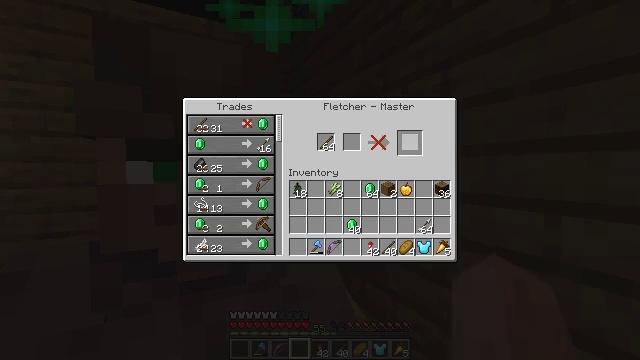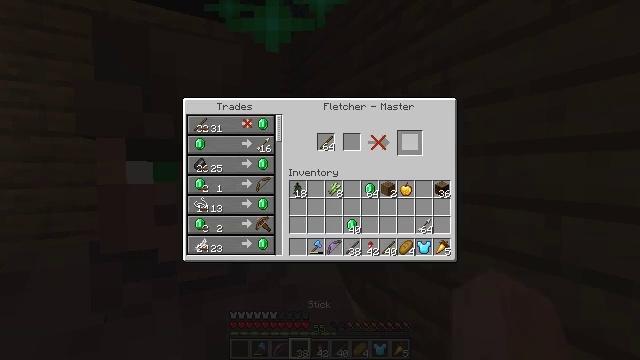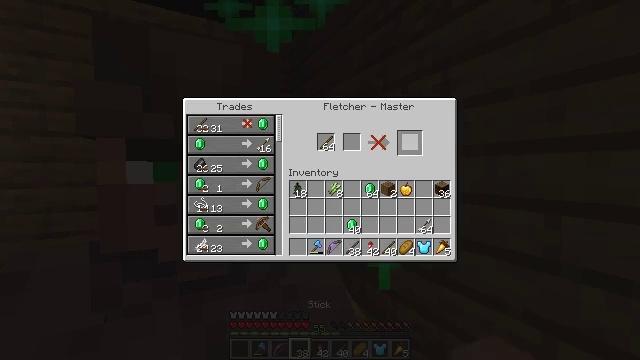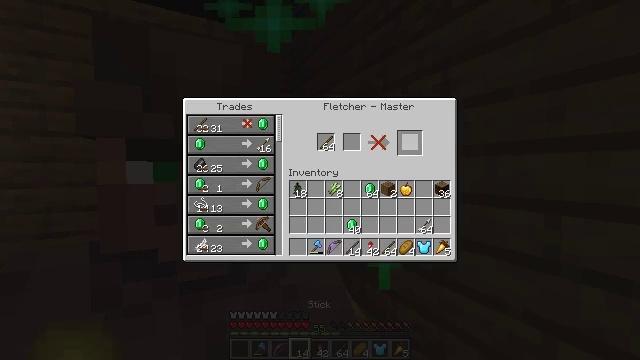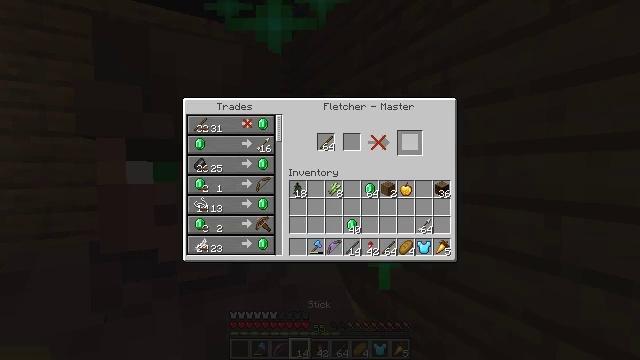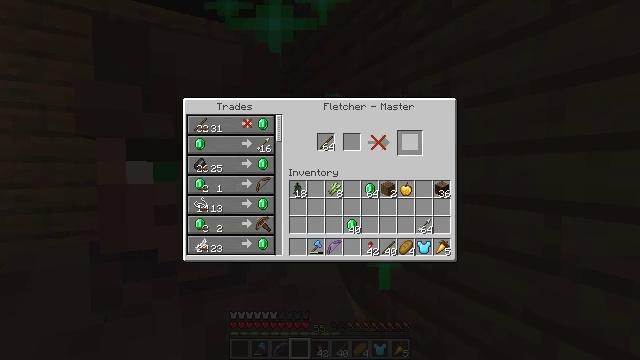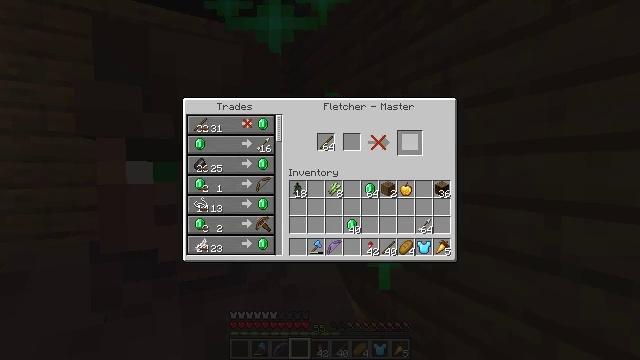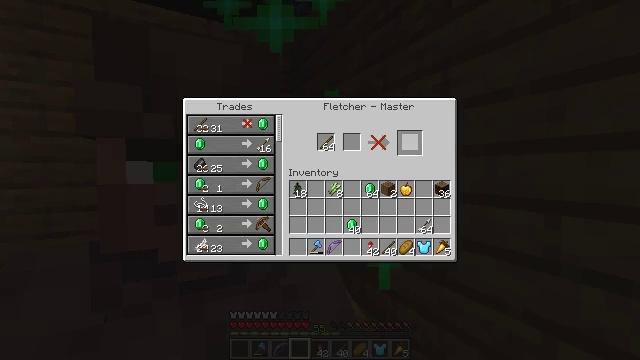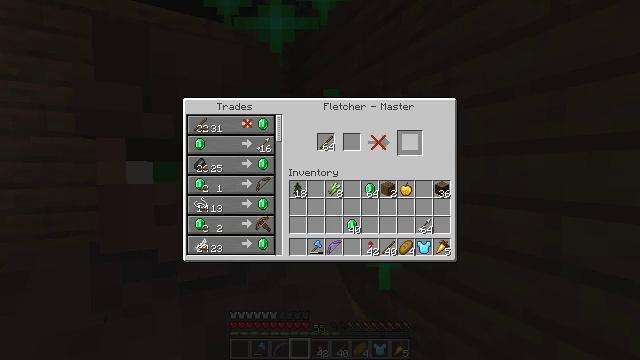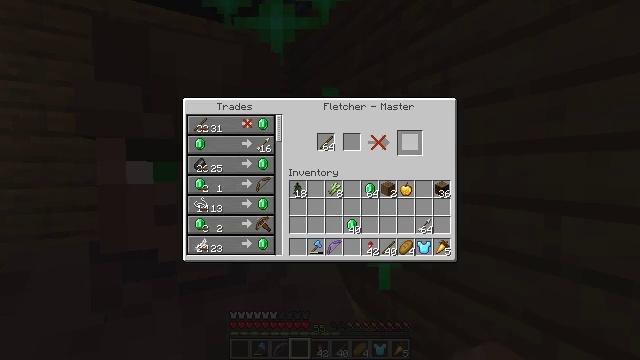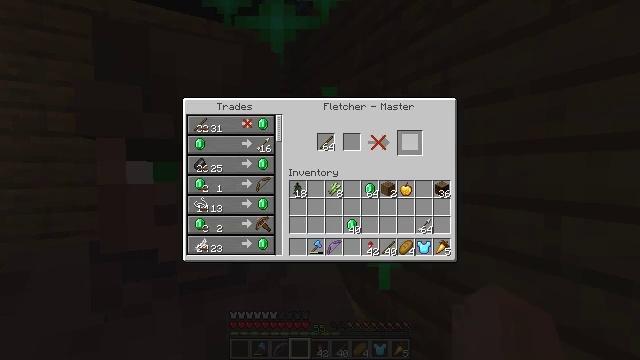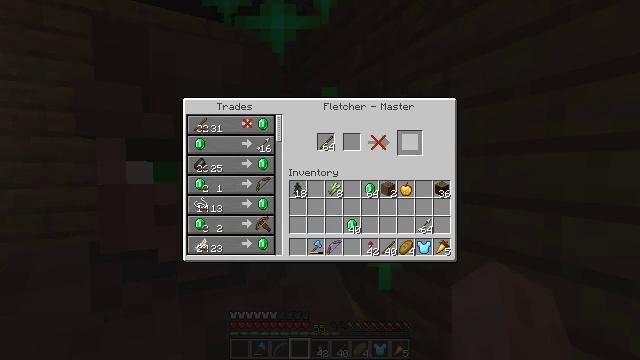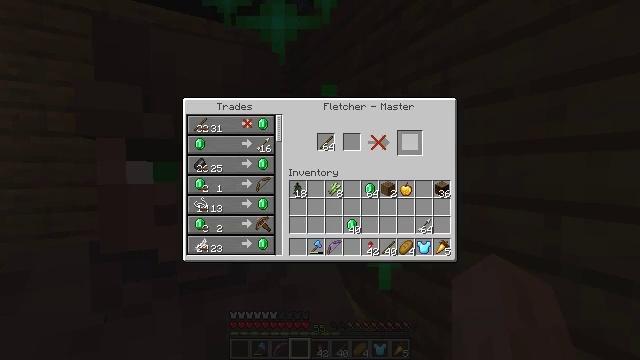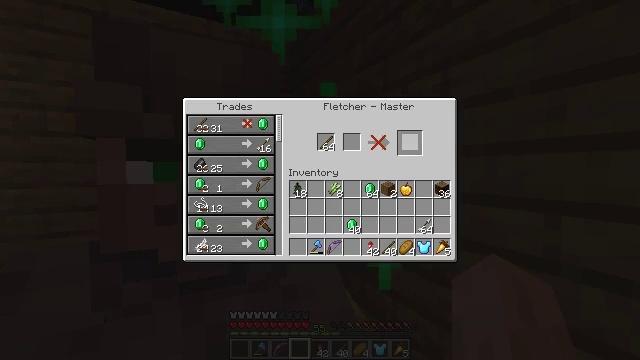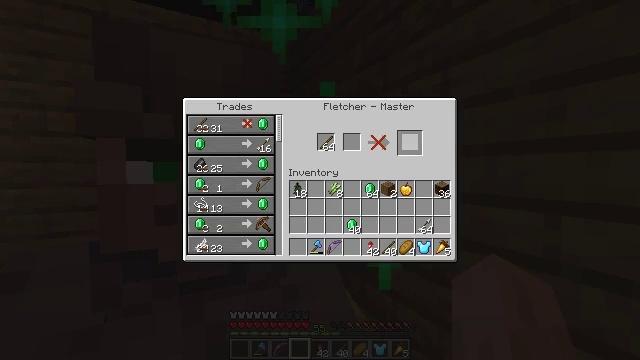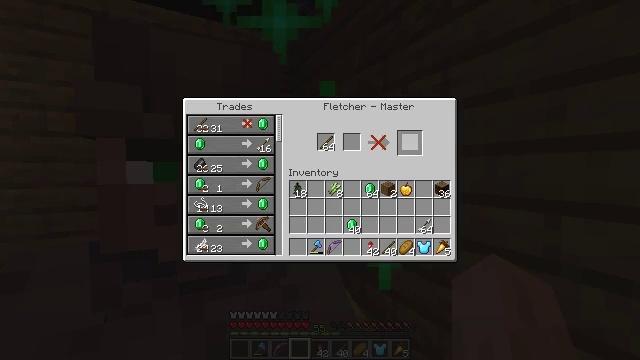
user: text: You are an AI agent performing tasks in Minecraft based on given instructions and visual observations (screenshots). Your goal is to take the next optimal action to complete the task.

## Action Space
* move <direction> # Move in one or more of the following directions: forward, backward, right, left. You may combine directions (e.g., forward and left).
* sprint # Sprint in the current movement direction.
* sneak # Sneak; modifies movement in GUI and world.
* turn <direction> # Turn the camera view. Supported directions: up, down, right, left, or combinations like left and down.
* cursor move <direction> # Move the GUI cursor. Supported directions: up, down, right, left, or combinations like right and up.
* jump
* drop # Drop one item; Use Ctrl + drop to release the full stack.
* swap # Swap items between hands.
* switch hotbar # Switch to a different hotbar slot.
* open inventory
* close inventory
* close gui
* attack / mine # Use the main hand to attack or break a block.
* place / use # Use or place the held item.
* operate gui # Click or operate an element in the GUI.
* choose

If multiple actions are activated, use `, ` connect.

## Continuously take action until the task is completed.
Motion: motion action
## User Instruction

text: Craft an experience bottle.
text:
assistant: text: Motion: sneak, operate gui, open gui
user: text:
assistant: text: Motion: sneak, operate gui
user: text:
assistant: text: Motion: sneak, operate gui, jump
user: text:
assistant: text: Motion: sneak, operate gui, jump
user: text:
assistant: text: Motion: sneak
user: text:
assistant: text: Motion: sneak, jump
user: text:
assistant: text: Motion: sneak, operate gui, jump
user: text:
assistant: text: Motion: sneak, operate gui, jump
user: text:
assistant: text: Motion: sneak
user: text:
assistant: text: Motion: sneak, operate gui
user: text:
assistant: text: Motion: sneak, operate gui, jump
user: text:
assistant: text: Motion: sneak, operate gui, jump
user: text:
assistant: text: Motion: sneak, operate gui, jump
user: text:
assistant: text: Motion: sneak
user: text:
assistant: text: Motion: sneak
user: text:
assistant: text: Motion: sneak
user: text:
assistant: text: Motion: sneak
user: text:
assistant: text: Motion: sneak
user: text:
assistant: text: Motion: sneak
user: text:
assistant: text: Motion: sneak
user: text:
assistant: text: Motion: no_op
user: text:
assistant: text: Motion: no_op
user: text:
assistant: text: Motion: close gui
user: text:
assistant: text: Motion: no_op
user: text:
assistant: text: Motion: no_op
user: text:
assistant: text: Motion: no_op
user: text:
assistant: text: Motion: turn left and down
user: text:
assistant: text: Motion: turn left and down
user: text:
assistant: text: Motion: turn left and down
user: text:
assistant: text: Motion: open inventory